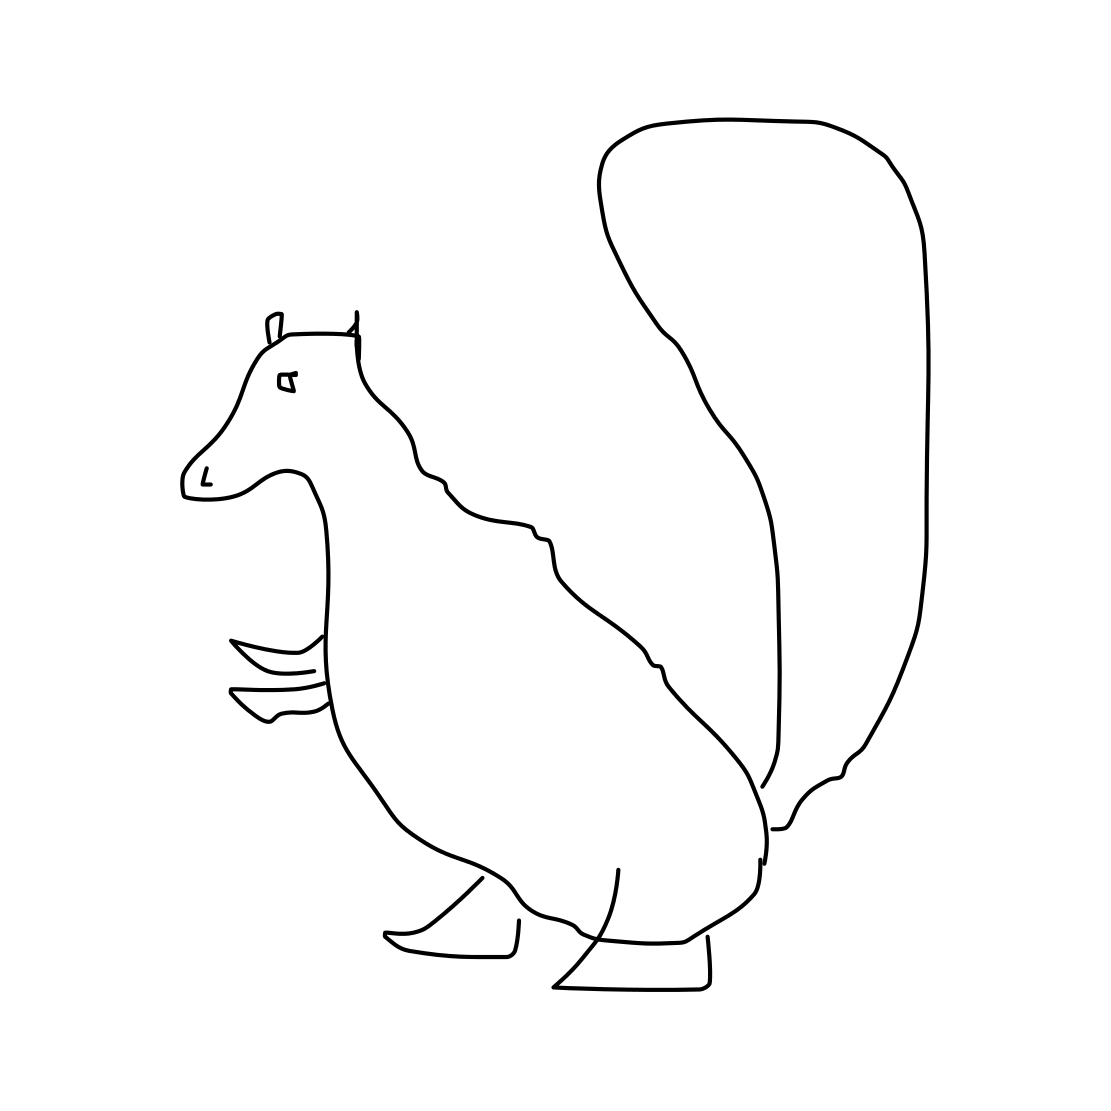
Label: squirrel